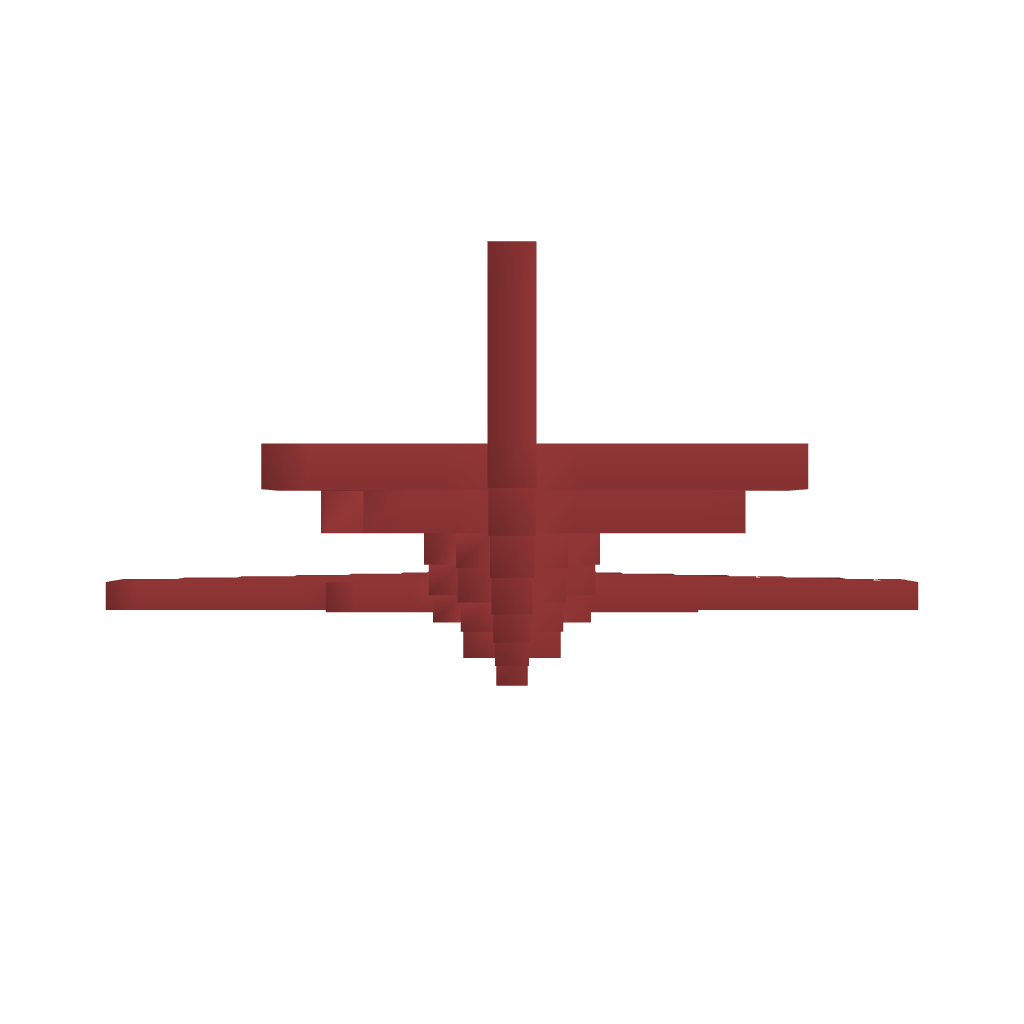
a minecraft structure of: P-51 Mustang bad low quality